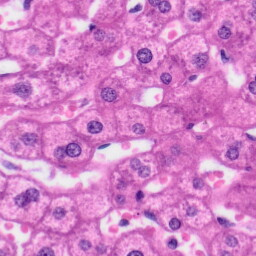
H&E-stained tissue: Liver